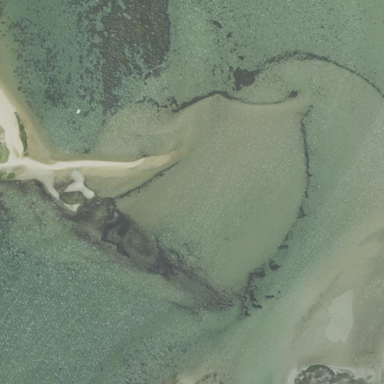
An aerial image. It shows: Shoal with sandy surface.